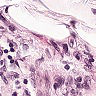
Metastatic tissue present: no